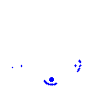
Particle: electron